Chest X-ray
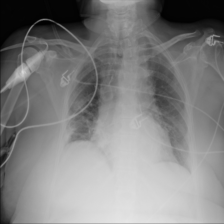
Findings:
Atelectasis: negative
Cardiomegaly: negative
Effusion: negative
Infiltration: negative
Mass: negative
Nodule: negative
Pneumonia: negative
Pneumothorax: negative
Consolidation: negative
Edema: negative
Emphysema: negative
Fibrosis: negative
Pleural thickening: negative
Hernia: negative